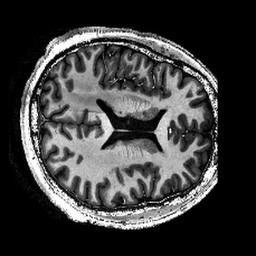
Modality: T1w
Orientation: axial
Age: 33
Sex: male
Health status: healthy
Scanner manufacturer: siemens
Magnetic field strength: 9.4 T
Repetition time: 6 s
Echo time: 0.003 s